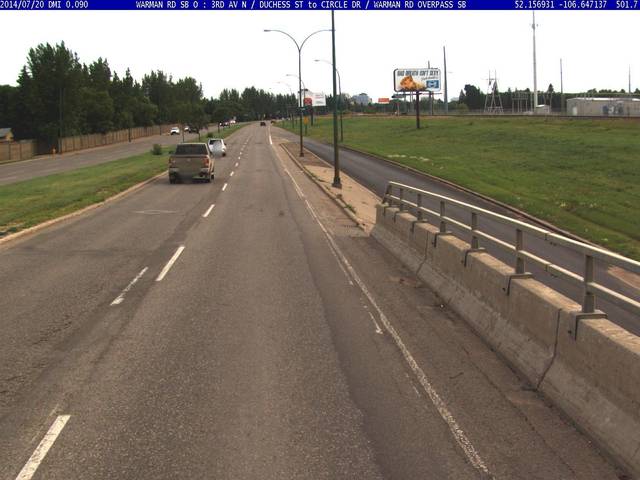
Region: Canada
Coordinates: 52.157, -106.647